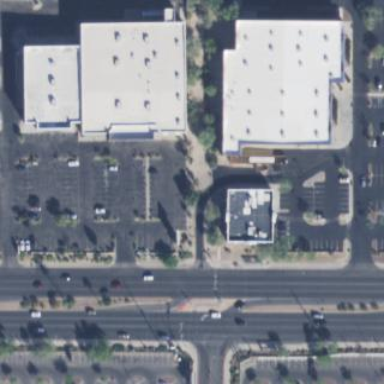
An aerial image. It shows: Parking area with surface.